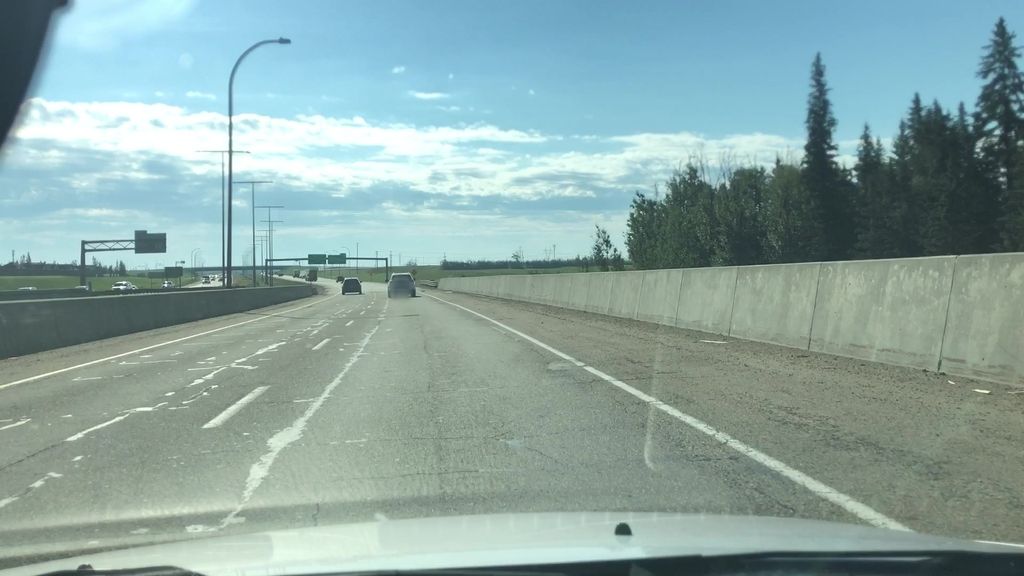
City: edmonton